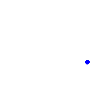
Particle: pion